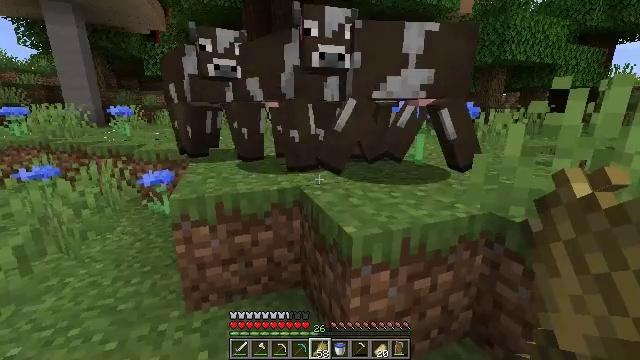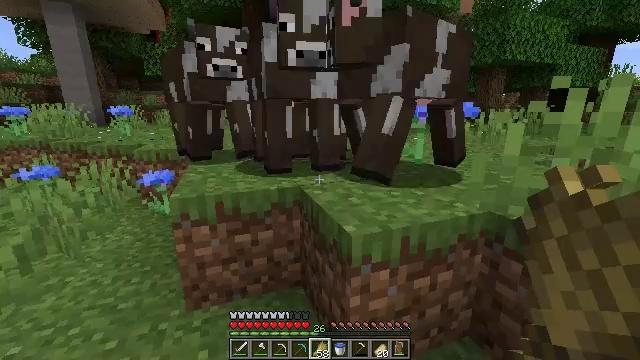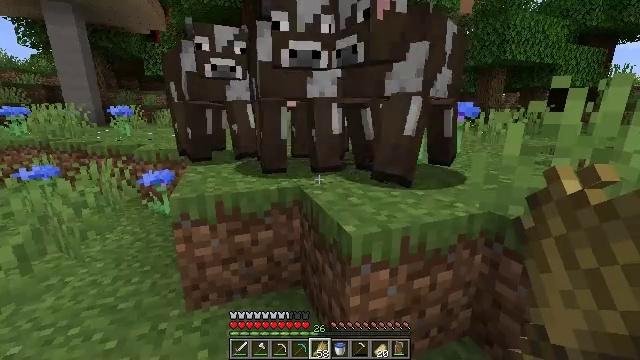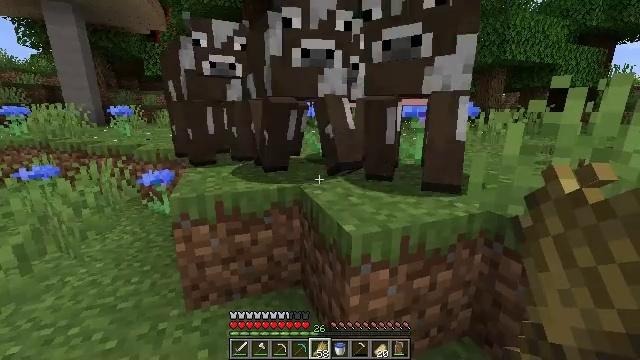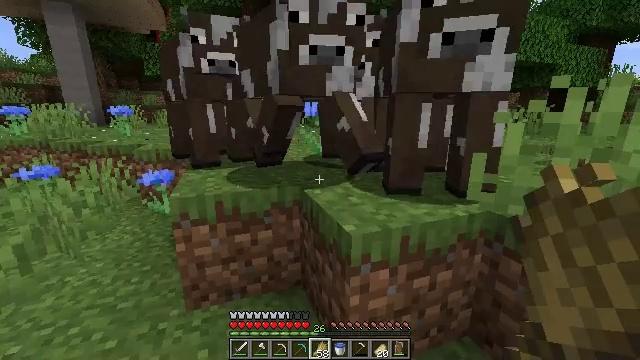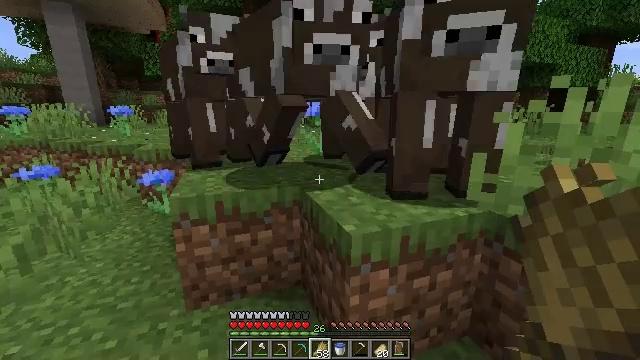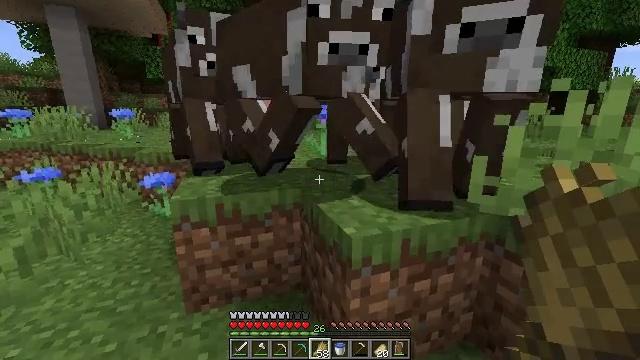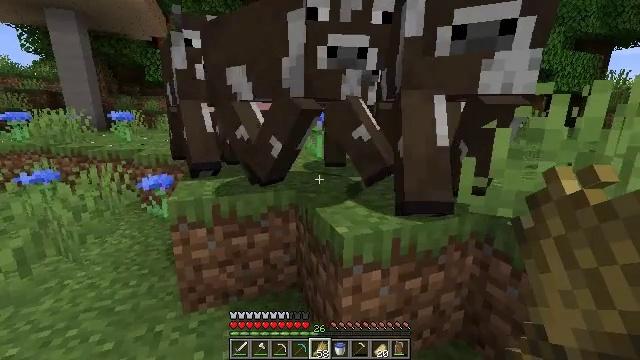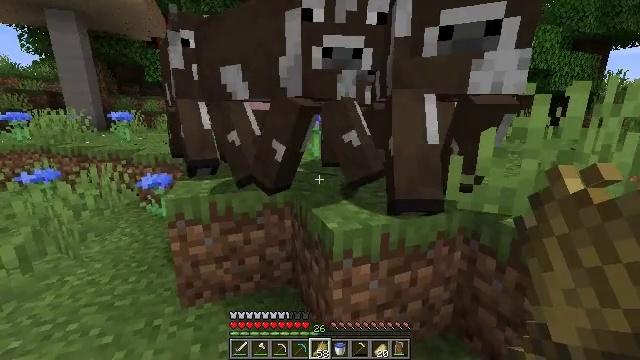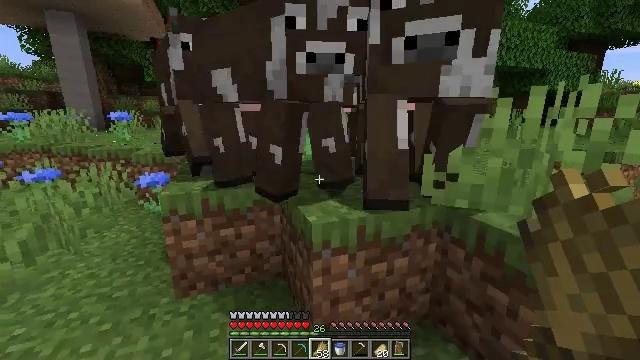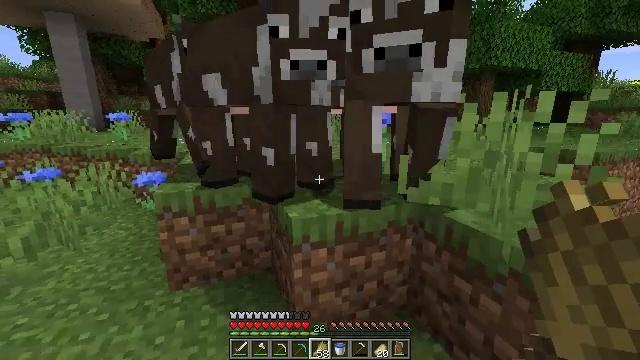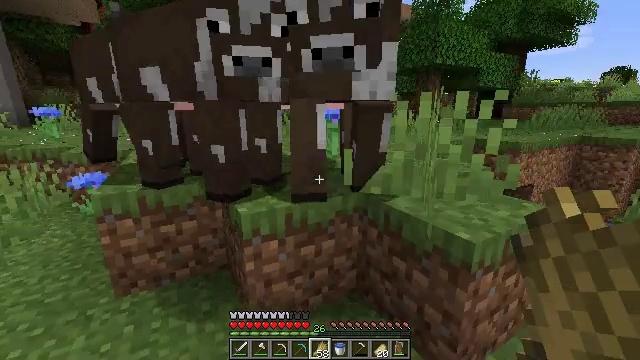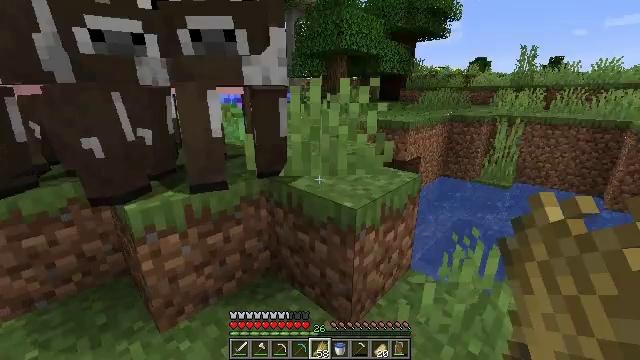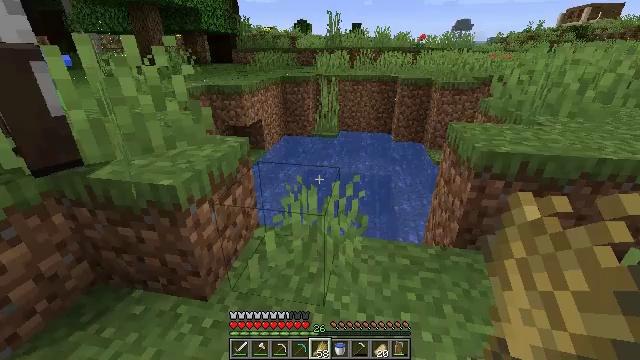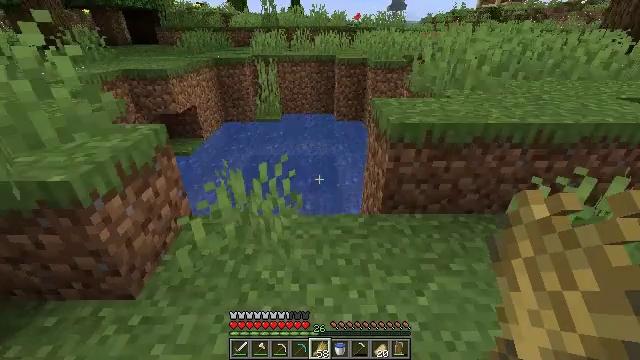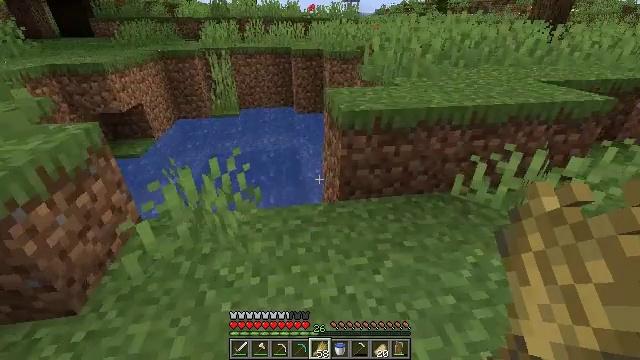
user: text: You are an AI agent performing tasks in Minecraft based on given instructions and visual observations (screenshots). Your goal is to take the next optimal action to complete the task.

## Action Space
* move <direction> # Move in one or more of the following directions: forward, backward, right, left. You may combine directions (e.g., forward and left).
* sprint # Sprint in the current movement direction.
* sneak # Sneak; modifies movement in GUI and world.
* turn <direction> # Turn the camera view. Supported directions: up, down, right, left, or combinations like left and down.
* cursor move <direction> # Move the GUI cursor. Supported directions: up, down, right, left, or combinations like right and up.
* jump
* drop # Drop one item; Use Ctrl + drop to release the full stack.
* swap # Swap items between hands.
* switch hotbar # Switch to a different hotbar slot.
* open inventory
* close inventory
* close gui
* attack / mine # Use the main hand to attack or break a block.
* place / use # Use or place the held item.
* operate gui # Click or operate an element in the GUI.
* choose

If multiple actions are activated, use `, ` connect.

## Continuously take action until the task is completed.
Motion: motion action
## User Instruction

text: Dismantle the birch fence.
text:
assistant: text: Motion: no_op
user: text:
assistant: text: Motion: no_op
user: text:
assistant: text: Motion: no_op
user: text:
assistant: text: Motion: no_op
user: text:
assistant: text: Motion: no_op
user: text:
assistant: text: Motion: no_op
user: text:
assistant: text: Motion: move back and move right
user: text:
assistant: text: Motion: move back and move right
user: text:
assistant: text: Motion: move back and move right
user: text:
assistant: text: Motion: move back and move right
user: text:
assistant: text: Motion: move back and move right, turn right and down
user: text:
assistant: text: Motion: move back and move right, turn right and down
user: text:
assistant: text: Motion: move back and move right, turn right and down
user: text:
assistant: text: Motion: turn right and down
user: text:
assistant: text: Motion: turn right and down
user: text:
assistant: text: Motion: turn right and down
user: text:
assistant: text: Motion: turn right
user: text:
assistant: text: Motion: turn right and up
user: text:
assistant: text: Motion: turn right
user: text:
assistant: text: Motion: no_op
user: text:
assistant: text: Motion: move forward and move right, turn left and up
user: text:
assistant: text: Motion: move forward and move right
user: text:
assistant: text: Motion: move forward and move right
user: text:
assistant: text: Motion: move forward and move right
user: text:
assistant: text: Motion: move forward and move right
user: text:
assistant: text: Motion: move forward and move right
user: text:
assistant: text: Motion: move forward and move right
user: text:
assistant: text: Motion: move forward and move right
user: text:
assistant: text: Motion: no_op
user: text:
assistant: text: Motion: no_op